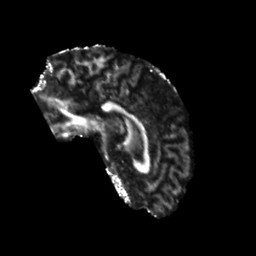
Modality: FA
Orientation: sagittal
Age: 48
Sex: male
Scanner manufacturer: siemens
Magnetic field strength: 3 T
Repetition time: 5.25 s
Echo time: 0.08 s